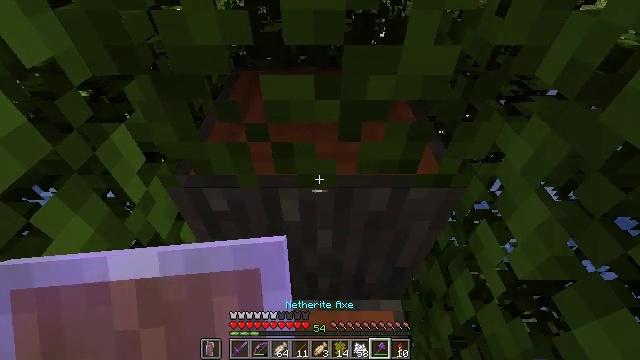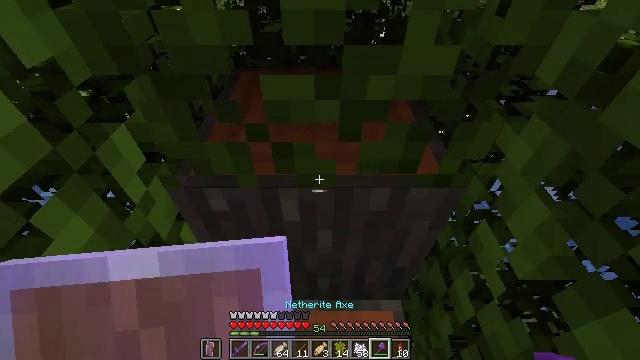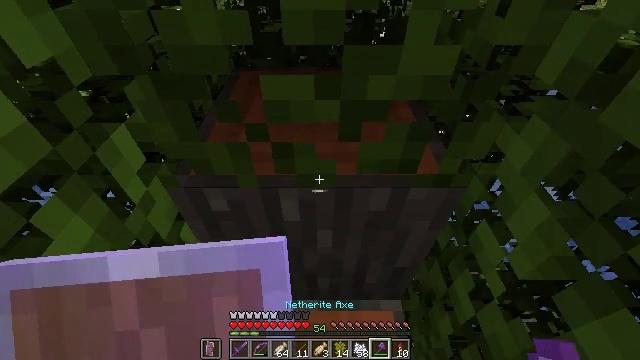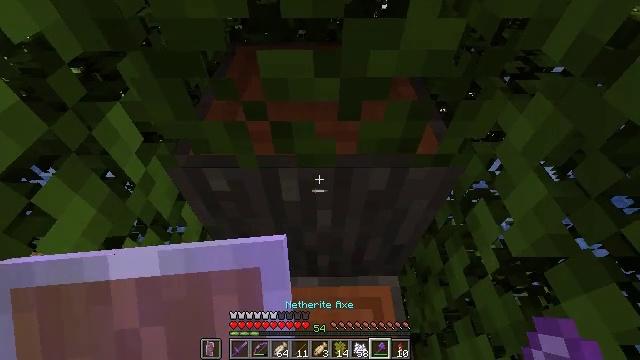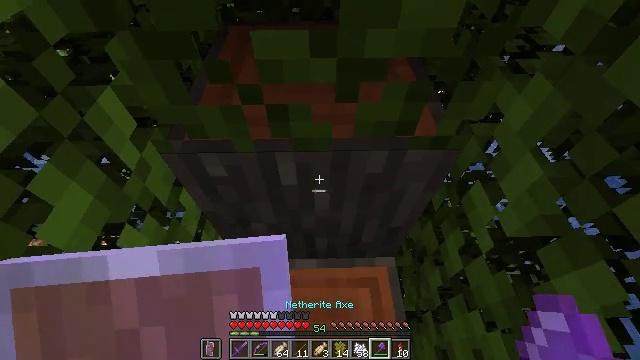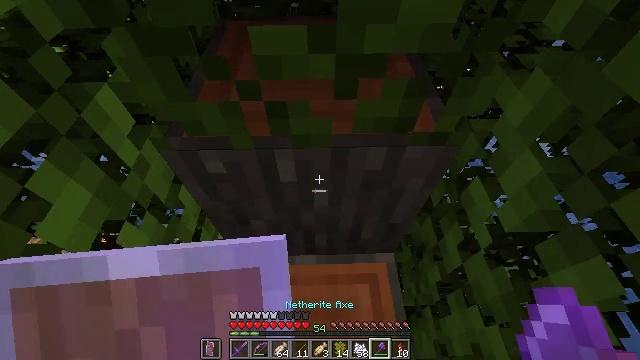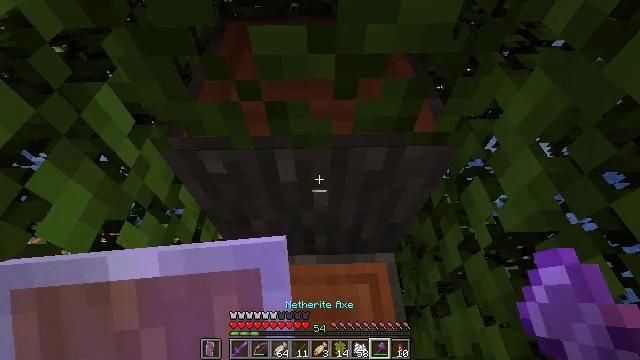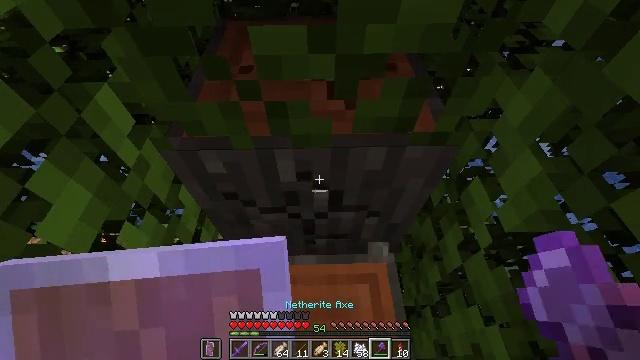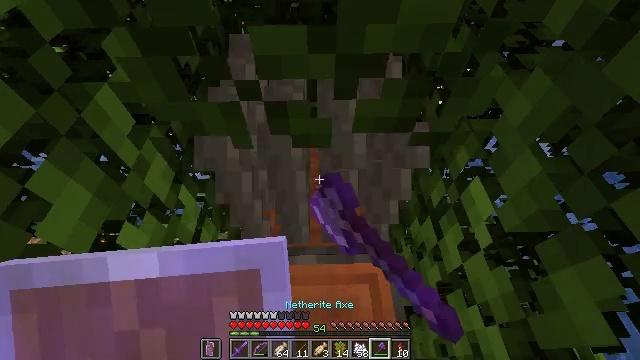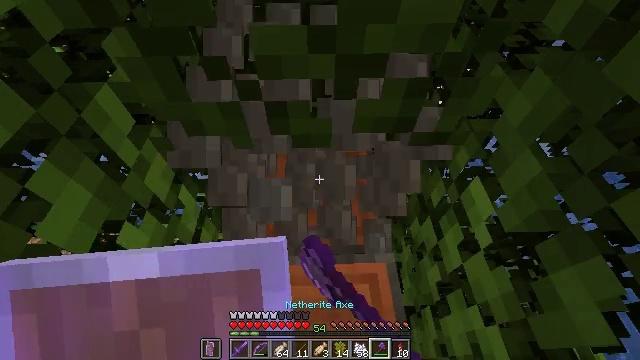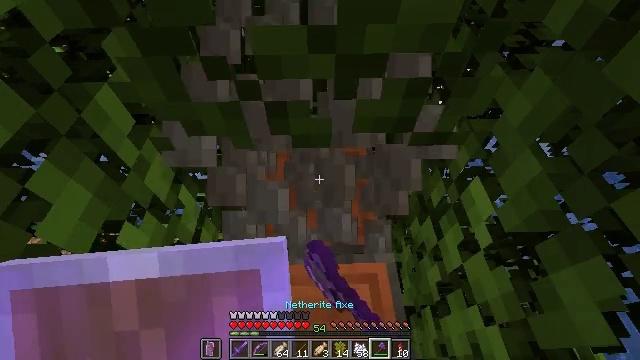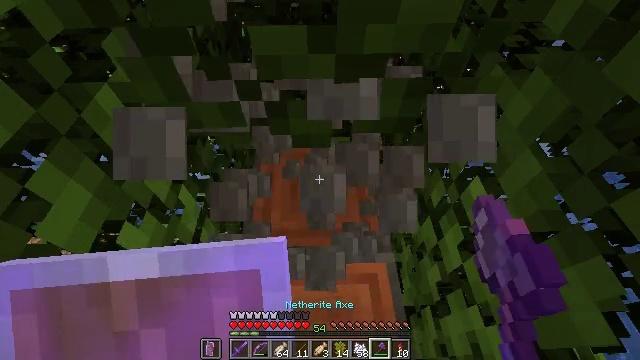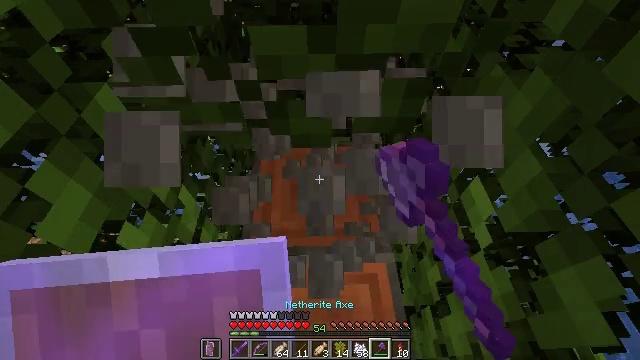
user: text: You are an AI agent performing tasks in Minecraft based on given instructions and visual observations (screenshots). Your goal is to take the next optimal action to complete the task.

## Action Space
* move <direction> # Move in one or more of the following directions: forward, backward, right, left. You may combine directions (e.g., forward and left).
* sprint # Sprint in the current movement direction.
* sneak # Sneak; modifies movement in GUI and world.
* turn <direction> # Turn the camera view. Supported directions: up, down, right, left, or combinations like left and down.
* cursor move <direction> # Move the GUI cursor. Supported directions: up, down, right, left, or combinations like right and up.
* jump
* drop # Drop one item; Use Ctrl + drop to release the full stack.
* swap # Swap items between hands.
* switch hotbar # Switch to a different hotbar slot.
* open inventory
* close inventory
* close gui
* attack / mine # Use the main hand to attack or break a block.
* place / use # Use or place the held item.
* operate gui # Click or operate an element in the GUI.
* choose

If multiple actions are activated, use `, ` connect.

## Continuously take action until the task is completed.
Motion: motion action
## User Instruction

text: Mine acacia log from the tree's trunk.
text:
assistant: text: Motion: no_op
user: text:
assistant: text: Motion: no_op
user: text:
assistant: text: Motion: turn down
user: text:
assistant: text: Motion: turn down
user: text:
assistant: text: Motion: no_op
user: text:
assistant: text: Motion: no_op
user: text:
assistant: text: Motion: attack / mine
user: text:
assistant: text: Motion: attack / mine
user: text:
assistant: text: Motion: attack / mine
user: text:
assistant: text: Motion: attack / mine
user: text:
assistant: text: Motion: attack / mine
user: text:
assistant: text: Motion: no_op
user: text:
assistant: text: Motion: no_op